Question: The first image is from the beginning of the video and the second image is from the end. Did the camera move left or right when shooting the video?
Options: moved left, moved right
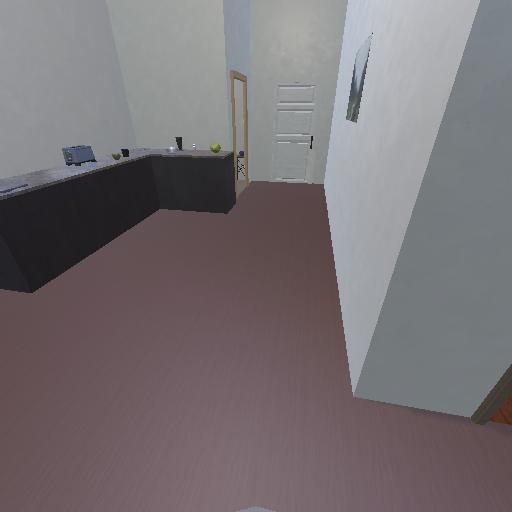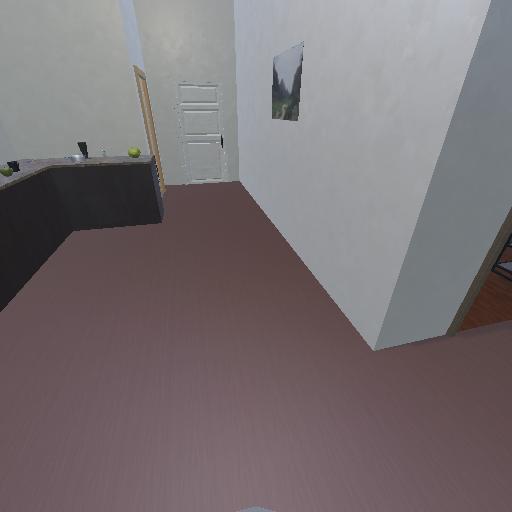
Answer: moved left